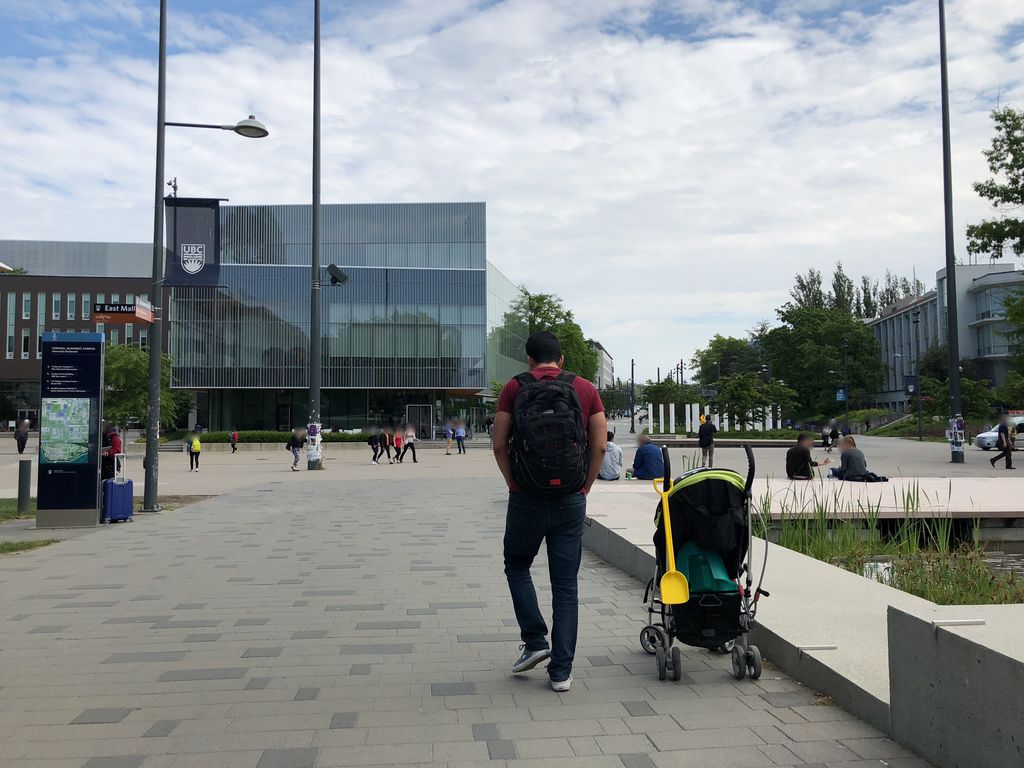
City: vancouver